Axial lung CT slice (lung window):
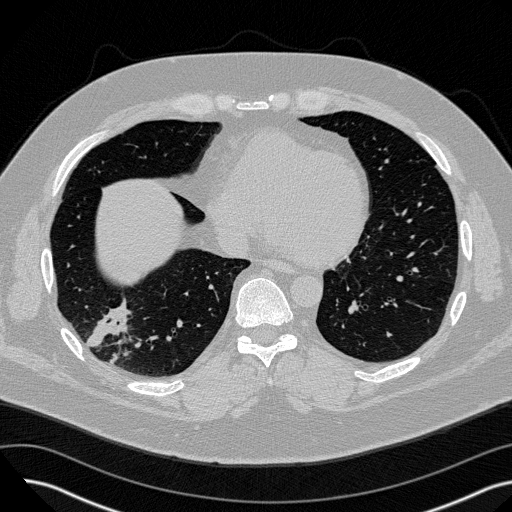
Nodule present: no